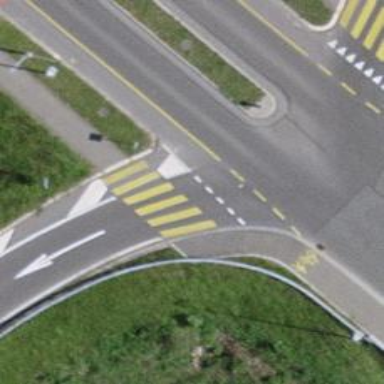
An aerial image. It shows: Marked crossing with zebra markings.